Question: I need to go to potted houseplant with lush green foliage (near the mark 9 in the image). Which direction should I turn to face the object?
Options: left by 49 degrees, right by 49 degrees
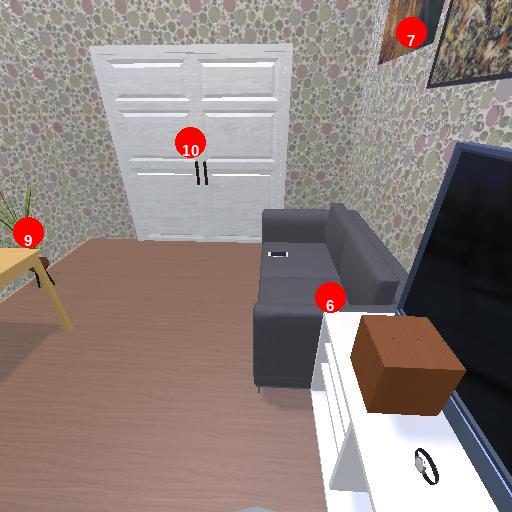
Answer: left by 49 degrees